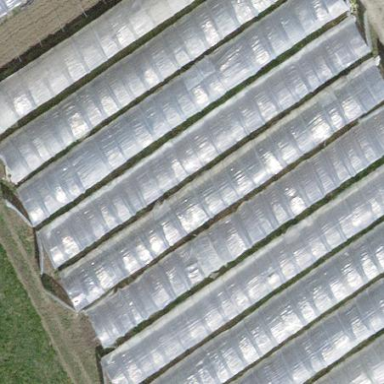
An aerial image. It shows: Pollytunnel greenhouse.